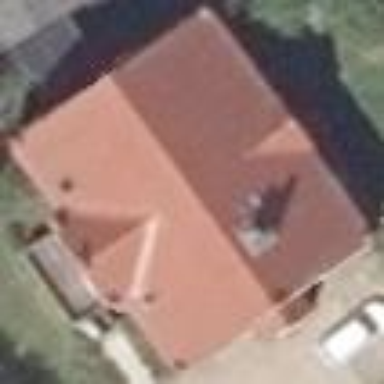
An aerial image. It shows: Gabled house with red roof made of roof tiles.